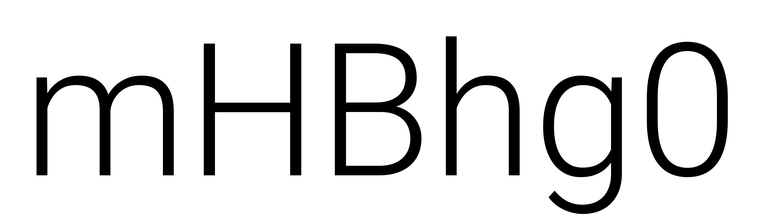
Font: Roboto_Light